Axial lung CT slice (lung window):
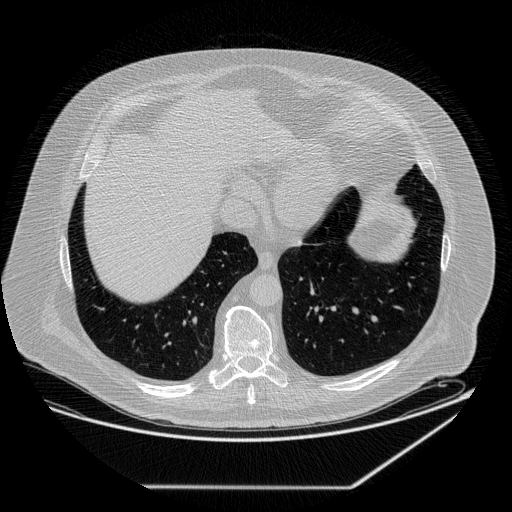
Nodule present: no